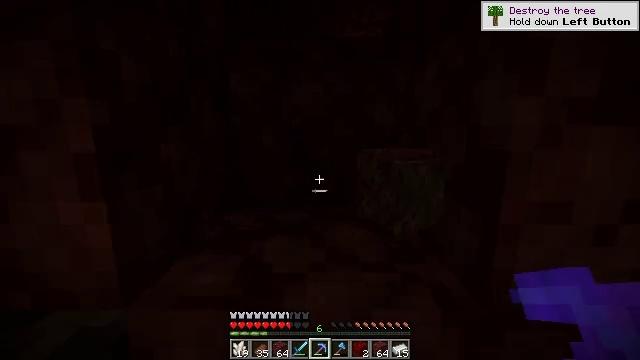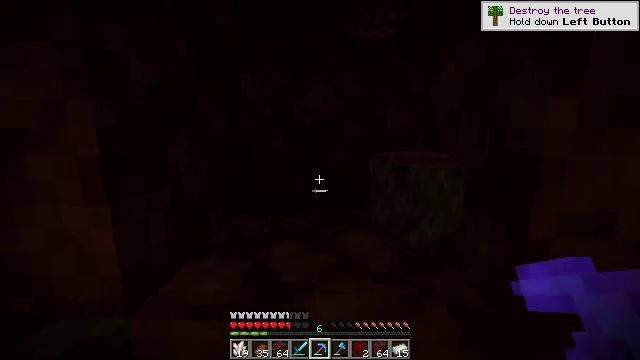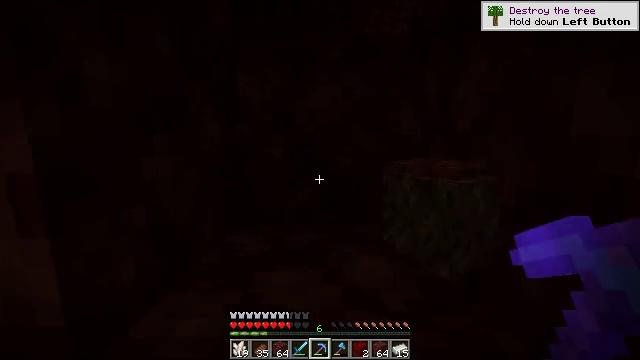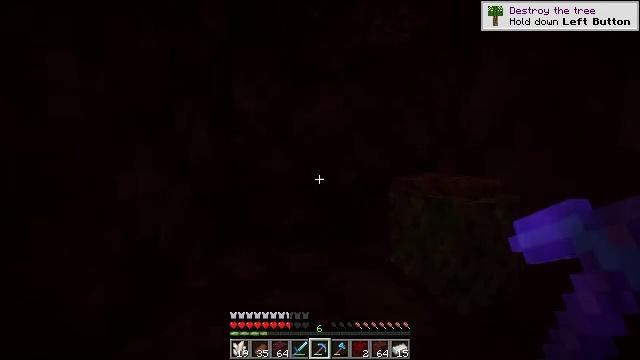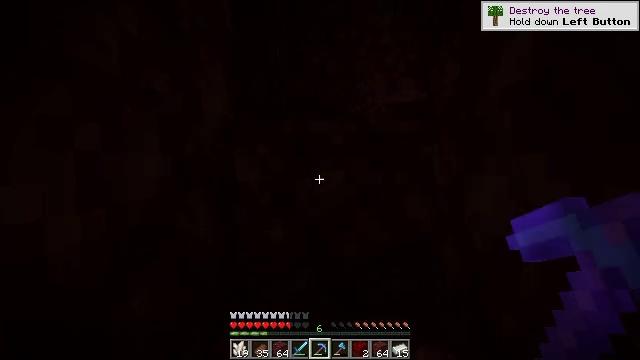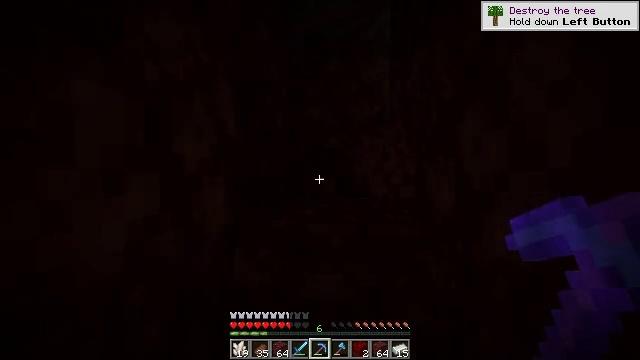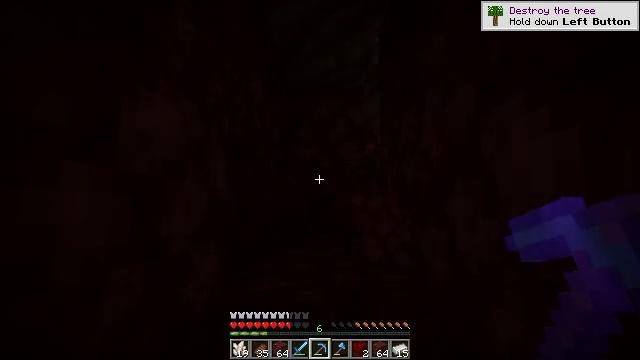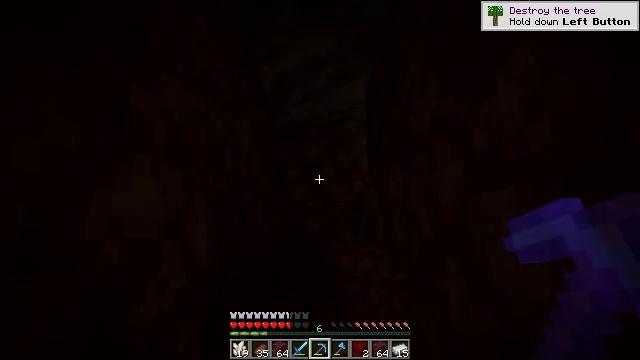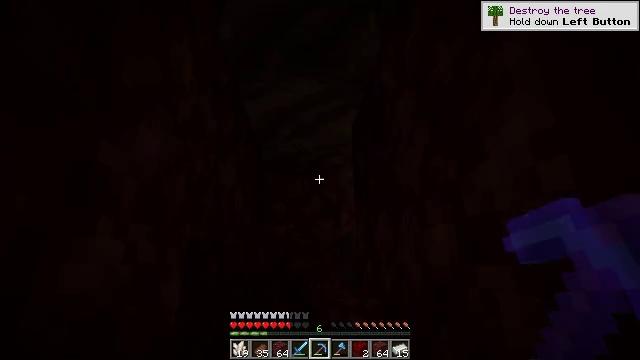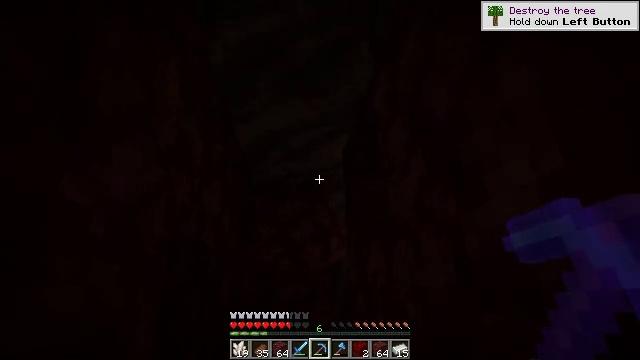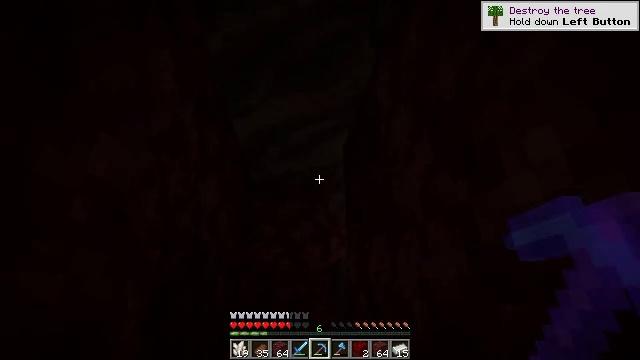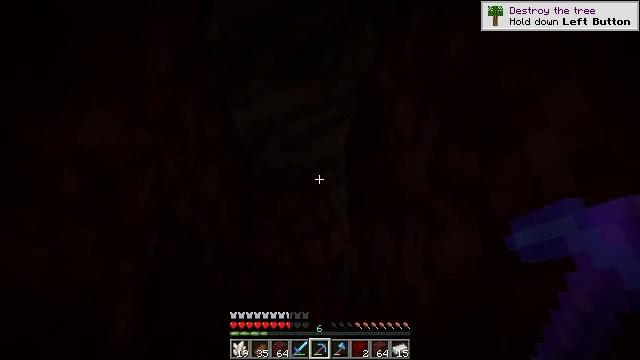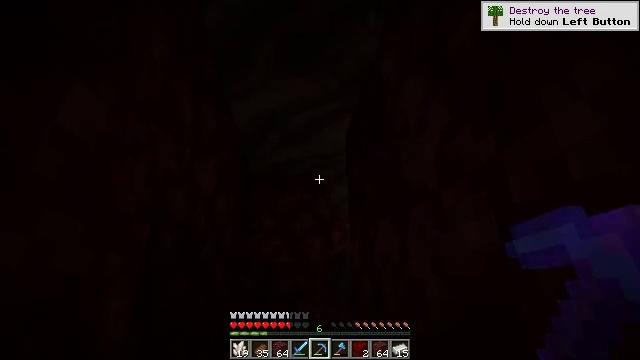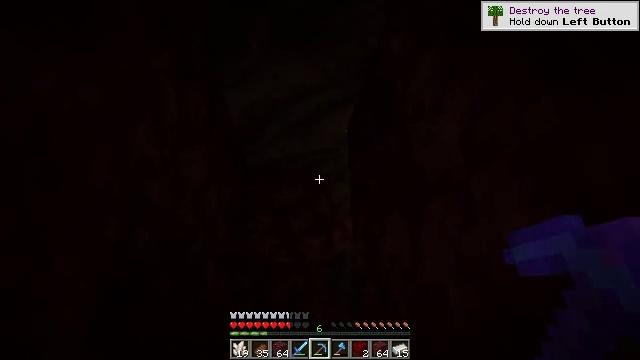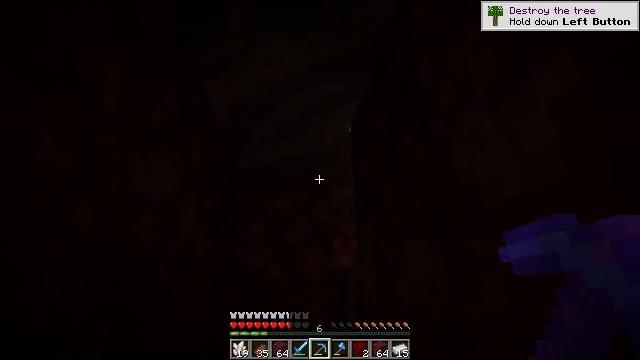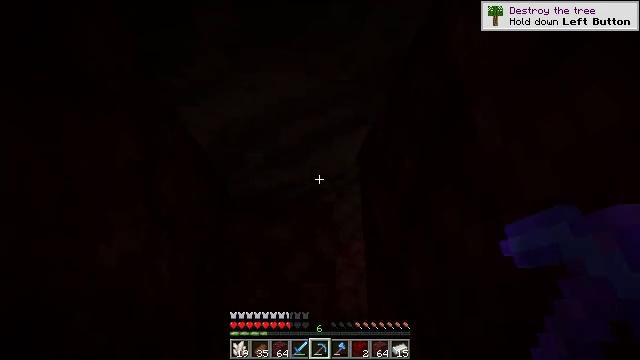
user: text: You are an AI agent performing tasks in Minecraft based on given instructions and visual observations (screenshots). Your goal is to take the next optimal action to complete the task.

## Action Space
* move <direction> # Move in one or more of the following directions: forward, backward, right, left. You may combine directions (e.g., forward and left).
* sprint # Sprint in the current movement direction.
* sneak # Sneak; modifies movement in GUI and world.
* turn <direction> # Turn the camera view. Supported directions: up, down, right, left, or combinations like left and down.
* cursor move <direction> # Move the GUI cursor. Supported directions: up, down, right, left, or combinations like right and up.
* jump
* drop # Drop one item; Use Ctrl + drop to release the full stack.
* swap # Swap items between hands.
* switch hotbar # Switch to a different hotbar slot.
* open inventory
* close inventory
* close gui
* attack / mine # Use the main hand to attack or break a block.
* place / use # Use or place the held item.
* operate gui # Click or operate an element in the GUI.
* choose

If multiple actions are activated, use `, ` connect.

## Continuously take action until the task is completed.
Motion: motion action
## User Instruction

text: Collect soul soil from the ground.
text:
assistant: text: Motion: move forward, turn left
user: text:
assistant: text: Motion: move forward, turn left and up
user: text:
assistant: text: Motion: move forward, turn up
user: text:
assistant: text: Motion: move forward, turn up, jump
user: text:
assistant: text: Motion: move forward, turn up, jump
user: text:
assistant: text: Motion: move forward, turn right and up, jump
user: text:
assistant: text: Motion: move forward, turn right and up, jump
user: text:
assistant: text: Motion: move forward, turn right and up, jump
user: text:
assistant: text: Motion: move forward, turn right and up, jump
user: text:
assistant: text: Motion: move forward, jump
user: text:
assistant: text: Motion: move forward, jump
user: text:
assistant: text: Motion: move forward, jump
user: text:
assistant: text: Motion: move forward, jump
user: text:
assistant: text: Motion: move forward, jump
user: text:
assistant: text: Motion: move forward, jump
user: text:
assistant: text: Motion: move forward, turn left, jump
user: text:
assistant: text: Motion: move forward, jump
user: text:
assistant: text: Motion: move forward, jump
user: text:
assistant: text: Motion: move forward, jump
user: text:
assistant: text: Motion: move forward, jump
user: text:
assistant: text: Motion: no_op
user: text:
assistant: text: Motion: turn left and up
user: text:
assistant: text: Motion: turn up
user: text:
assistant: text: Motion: turn up, attack / mine
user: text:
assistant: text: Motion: turn up, attack / mine
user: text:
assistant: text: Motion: turn up, attack / mine
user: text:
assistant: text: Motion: turn up, attack / mine
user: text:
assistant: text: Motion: turn up, attack / mine
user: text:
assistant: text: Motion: attack / mine
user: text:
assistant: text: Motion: attack / mine